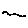
Label: line